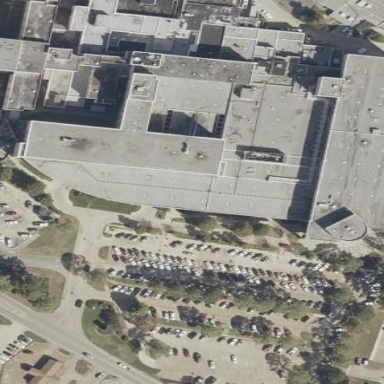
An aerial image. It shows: Hospital building.